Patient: sex M, age 32
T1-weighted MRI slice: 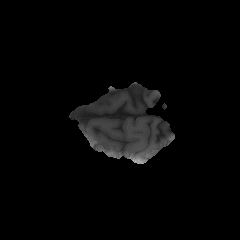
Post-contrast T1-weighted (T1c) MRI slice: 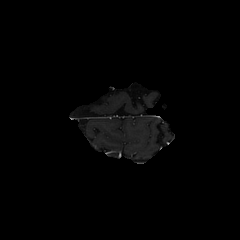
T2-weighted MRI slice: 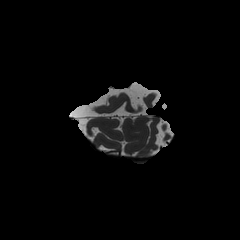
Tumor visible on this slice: no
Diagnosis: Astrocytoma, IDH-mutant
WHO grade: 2